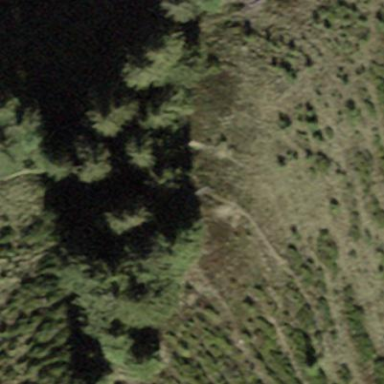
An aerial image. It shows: Forest area.